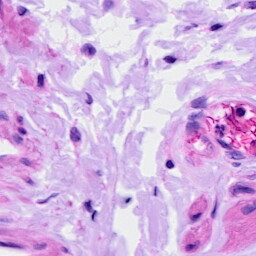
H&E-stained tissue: Ovarian